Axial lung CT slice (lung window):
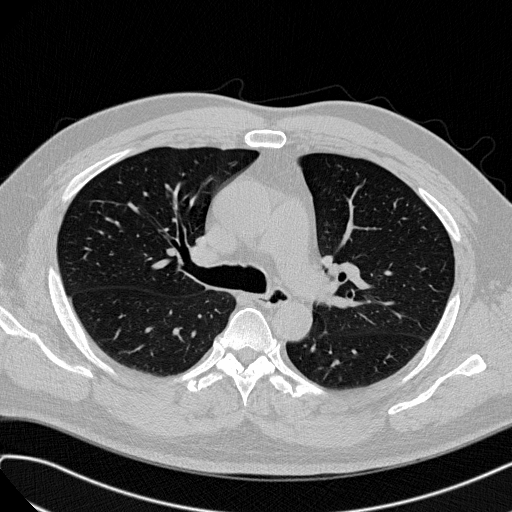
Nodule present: no